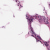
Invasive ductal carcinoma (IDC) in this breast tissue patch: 0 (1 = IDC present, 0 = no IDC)